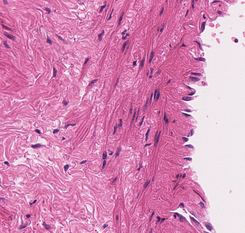
Tumor epithelial tissue: no
Tumor-associated stroma tissue: yes
Normal tissue: no